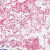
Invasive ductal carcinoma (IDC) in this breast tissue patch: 0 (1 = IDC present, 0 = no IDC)